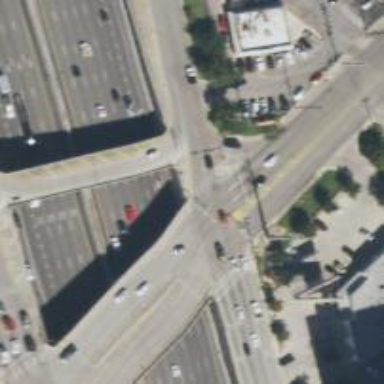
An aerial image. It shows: Secondary link road crossing over bridge.